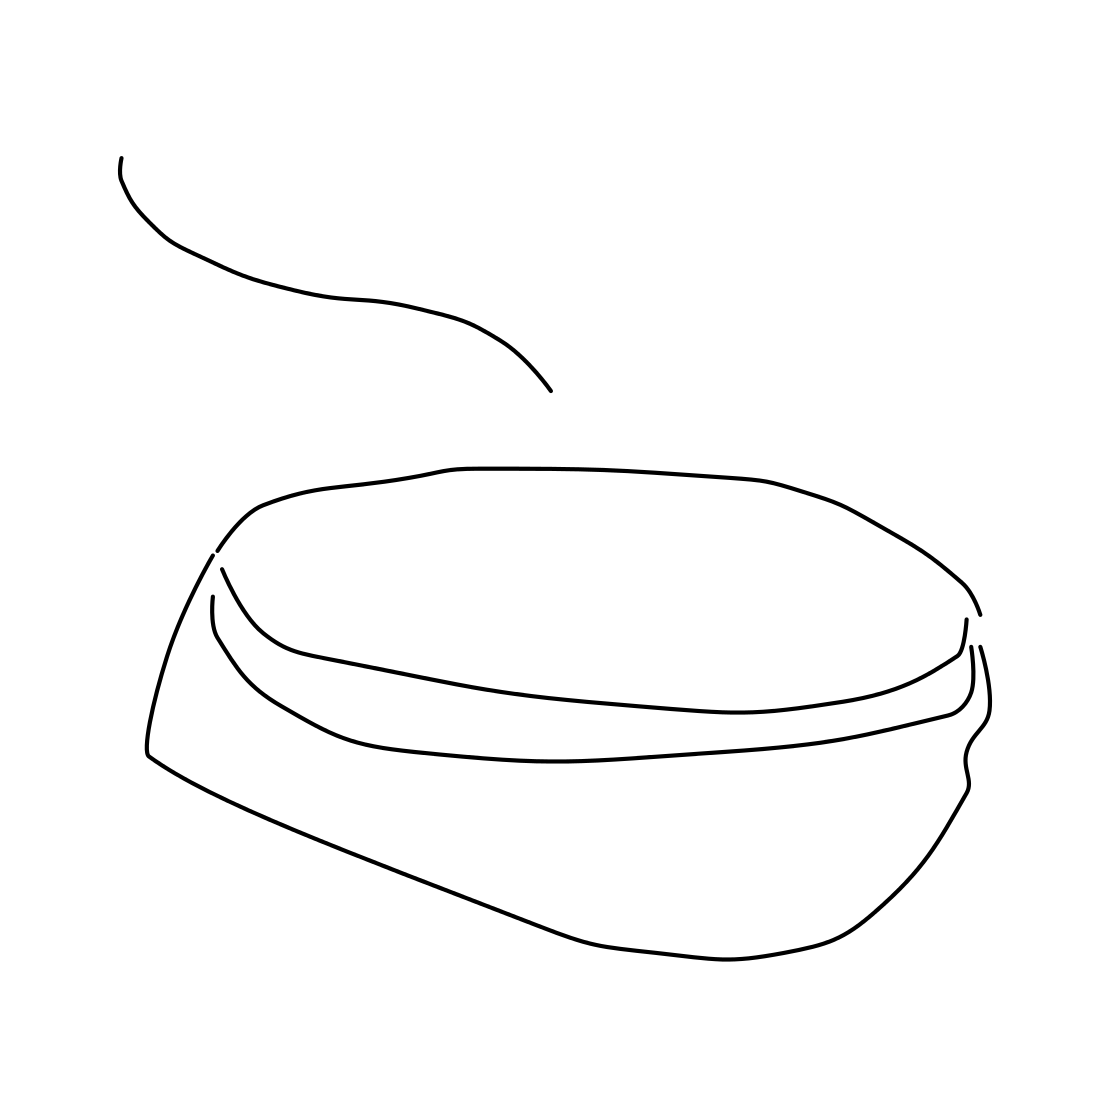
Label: hamburger